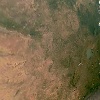
Label: land